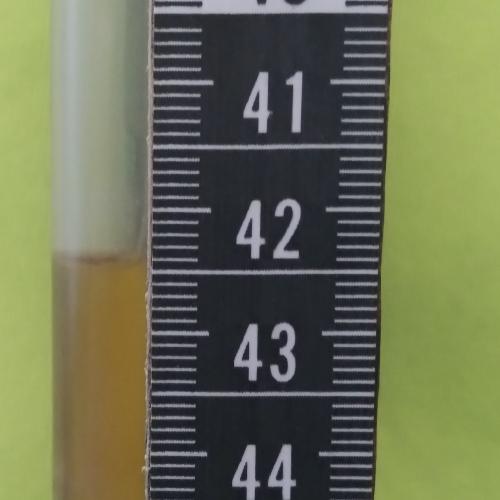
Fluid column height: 42.4 cm